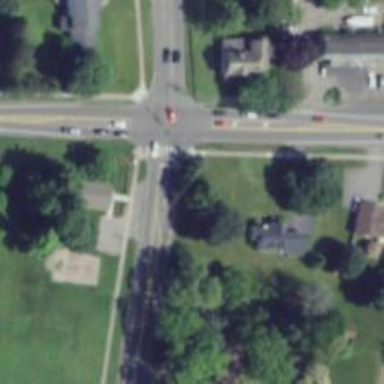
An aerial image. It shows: Uncontrolled crossing on the road.